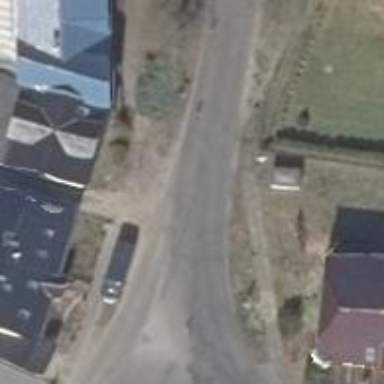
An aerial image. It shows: Tertiary road with asphalt surface and no sidewalks.